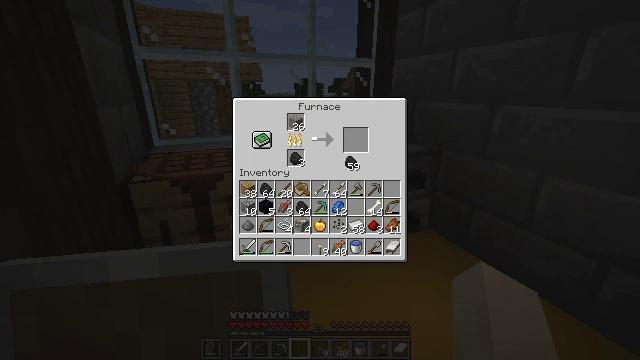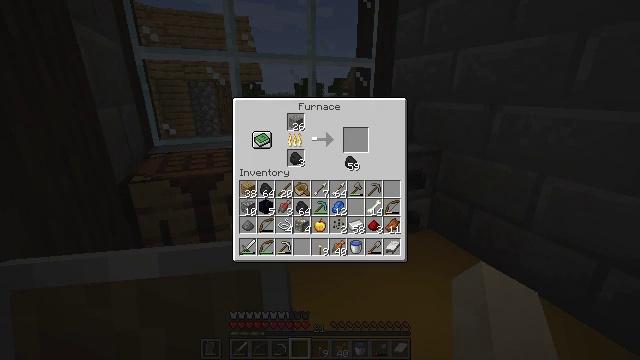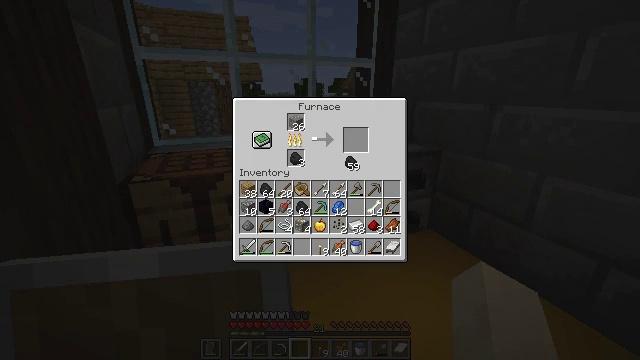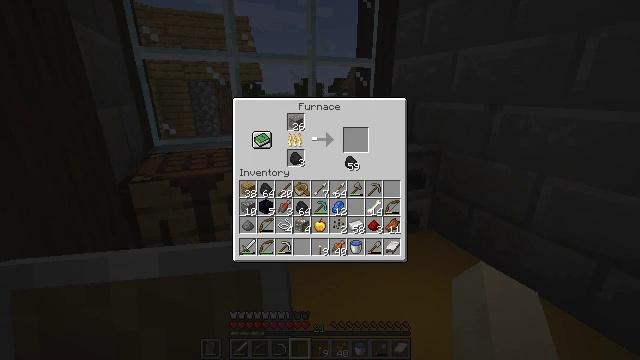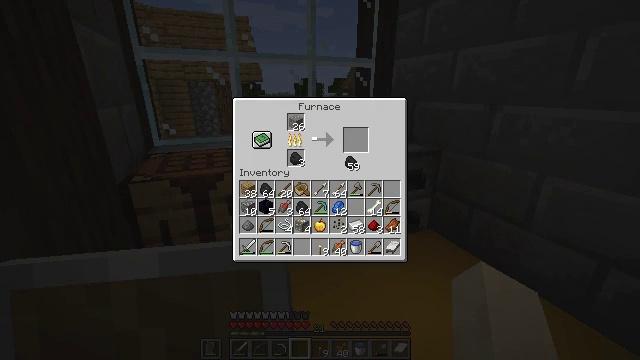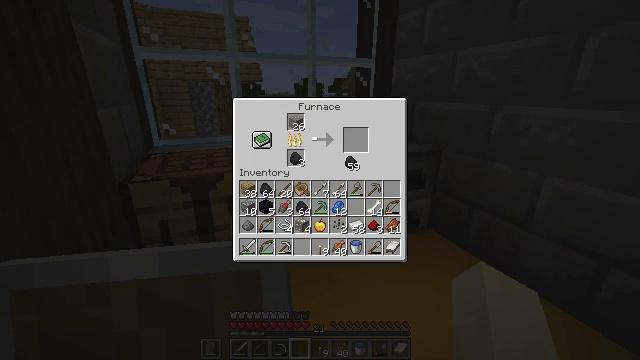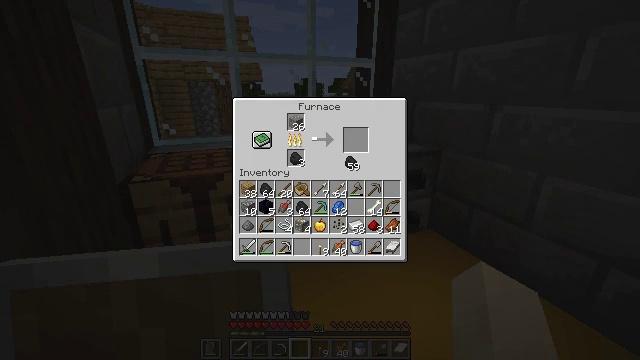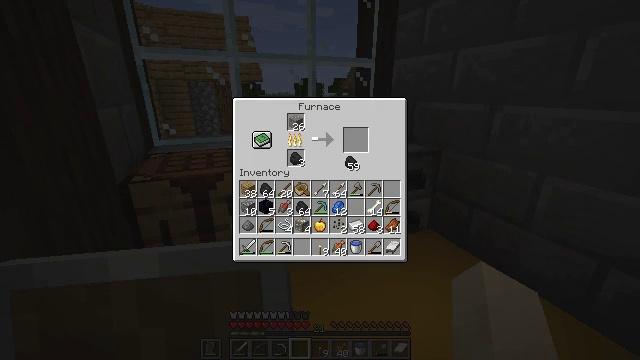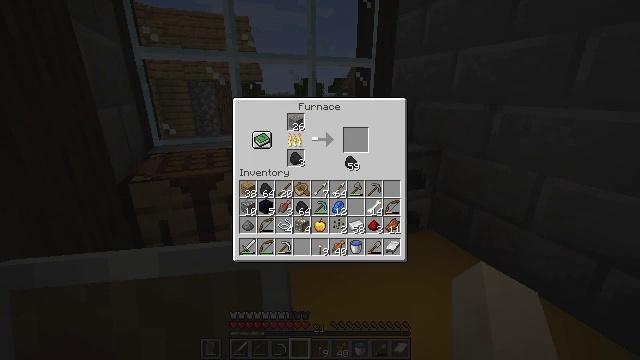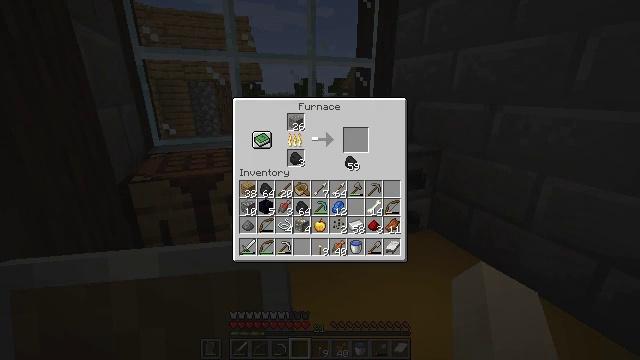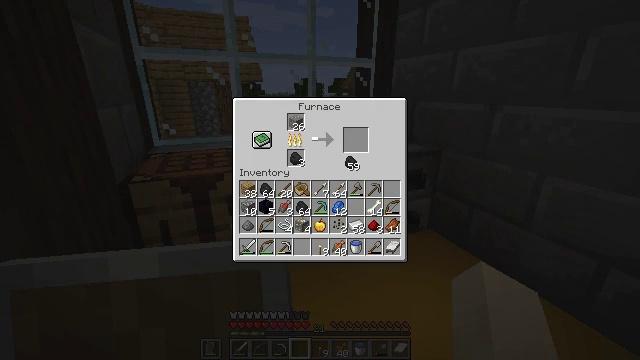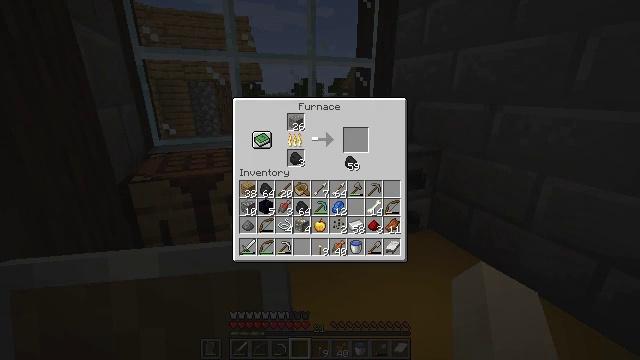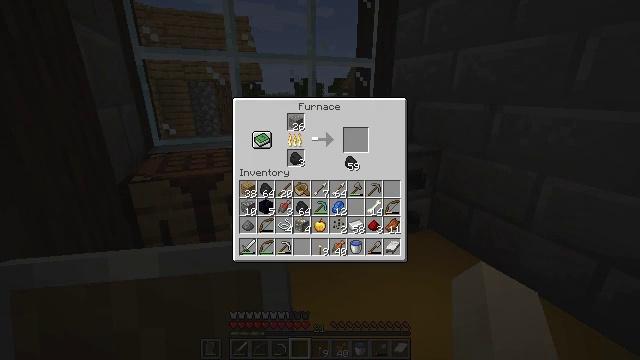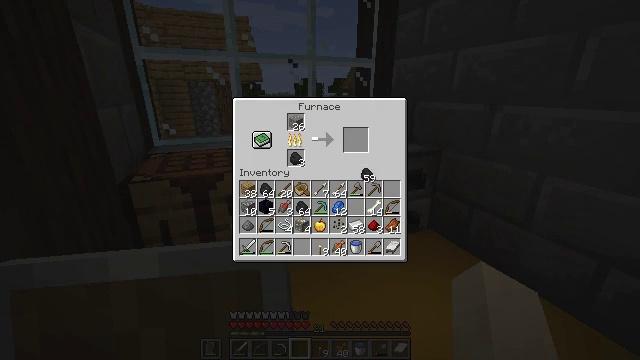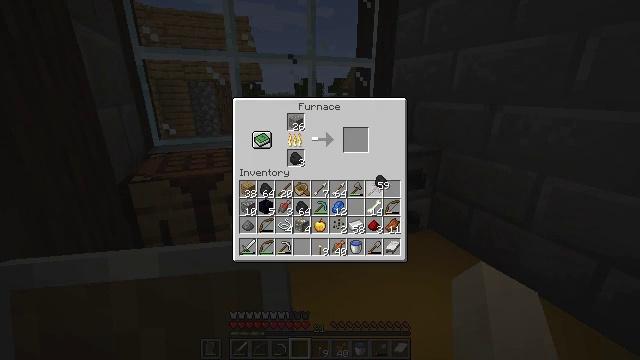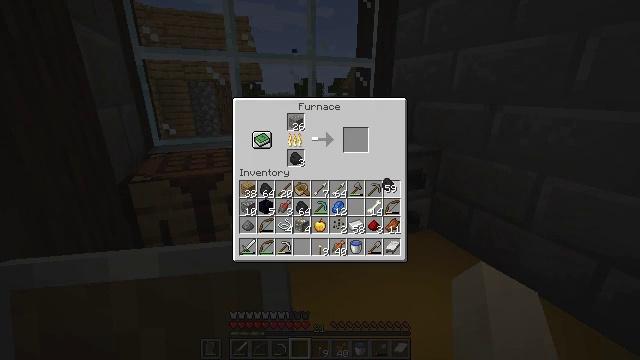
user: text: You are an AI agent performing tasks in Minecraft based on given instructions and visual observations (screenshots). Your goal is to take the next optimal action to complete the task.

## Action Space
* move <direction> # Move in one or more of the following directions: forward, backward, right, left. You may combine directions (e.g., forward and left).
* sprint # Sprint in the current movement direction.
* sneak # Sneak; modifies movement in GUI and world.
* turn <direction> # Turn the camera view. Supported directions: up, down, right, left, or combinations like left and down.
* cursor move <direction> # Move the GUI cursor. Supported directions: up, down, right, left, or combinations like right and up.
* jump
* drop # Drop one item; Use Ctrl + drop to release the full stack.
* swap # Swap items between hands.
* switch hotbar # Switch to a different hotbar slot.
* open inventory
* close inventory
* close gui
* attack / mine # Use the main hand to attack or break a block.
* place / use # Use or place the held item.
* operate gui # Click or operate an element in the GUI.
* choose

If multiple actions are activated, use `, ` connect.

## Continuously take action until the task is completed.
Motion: motion action
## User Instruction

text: Open the crafting table and craft a coal block.
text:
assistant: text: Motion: no_op
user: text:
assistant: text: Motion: no_op
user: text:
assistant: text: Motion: no_op
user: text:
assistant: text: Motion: no_op
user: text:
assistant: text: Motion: no_op
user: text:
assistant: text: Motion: no_op
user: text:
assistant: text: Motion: no_op
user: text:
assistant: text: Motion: no_op
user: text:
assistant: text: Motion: no_op
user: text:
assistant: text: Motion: no_op
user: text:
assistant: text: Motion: no_op
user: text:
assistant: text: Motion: no_op
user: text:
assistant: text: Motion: cursor move right and down
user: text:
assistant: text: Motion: cursor move right
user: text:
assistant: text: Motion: cursor move right
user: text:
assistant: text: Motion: no_op
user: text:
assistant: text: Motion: no_op
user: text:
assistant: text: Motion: no_op
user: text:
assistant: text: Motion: no_op
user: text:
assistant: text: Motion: no_op
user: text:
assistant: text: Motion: no_op
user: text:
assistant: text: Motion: no_op
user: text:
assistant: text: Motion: no_op
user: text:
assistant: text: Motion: cursor move left
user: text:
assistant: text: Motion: cursor move left
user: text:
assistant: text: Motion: cursor move right
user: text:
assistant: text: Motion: cursor move right and down
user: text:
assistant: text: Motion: no_op
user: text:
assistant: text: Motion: no_op
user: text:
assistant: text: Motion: cursor move left